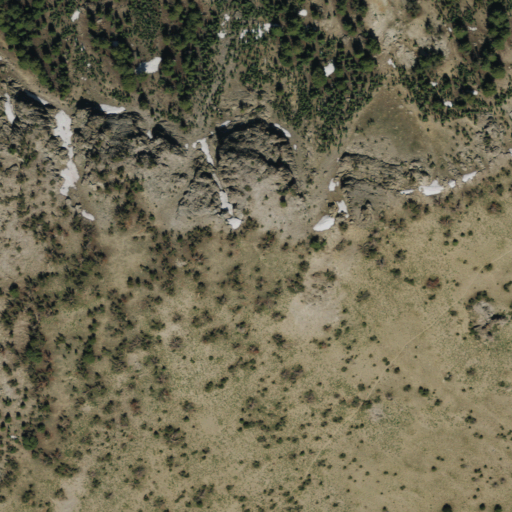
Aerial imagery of mountain in Nevada named Rose Knob containing shrub and evergreen forest